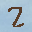
Label: 2